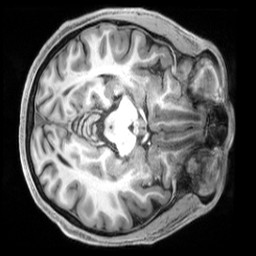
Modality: T1w
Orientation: axial
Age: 26
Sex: male
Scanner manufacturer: siemens
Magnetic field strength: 3 T
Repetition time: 2.3 s
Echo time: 0.00229 s